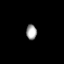
Tissue: prostate
Cell type: Myeloid cells
Senescence score: 0.3215
Nuclear area (px): 155
Mean DAPI intensity: 163